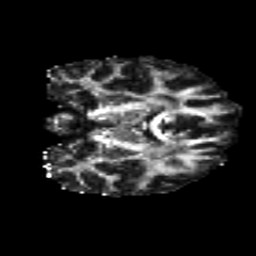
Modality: FA
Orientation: coronal
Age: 19
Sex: female
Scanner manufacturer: siemens
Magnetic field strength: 3 T
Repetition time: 8.8 s
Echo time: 0.085 s